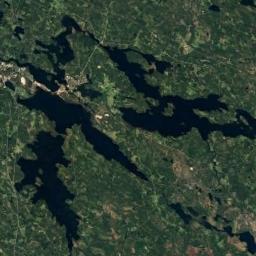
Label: lake